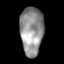
Tissue: skin
Cell type: T cells
Senescence score: 0.2828
Nuclear area (px): 1093
Mean DAPI intensity: 146.599